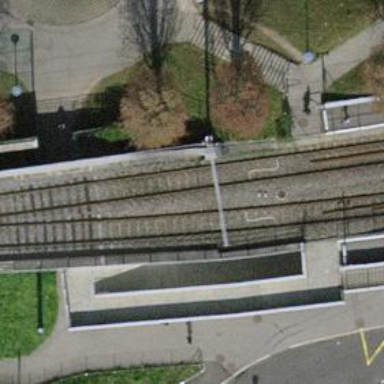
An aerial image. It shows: Bridge for light rail with electrified contact line. It has one track.